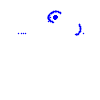
Particle: pion